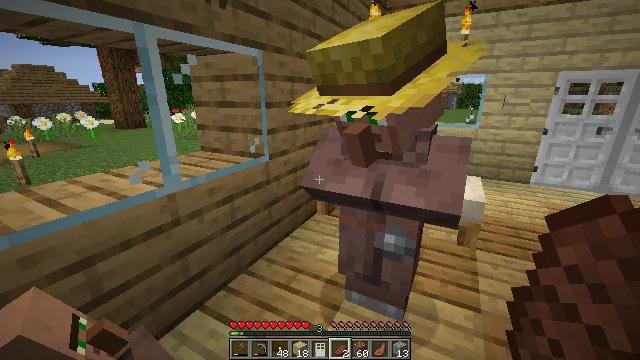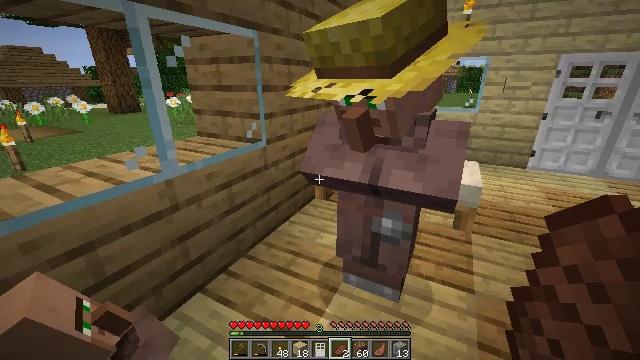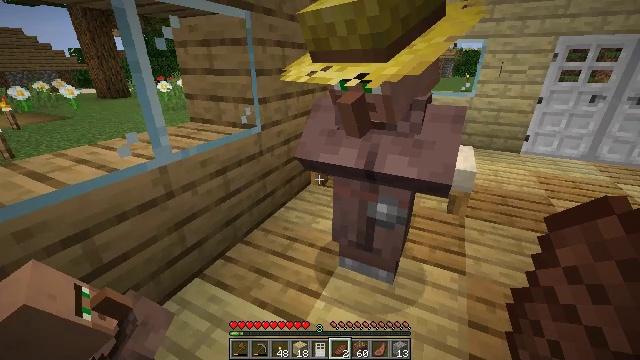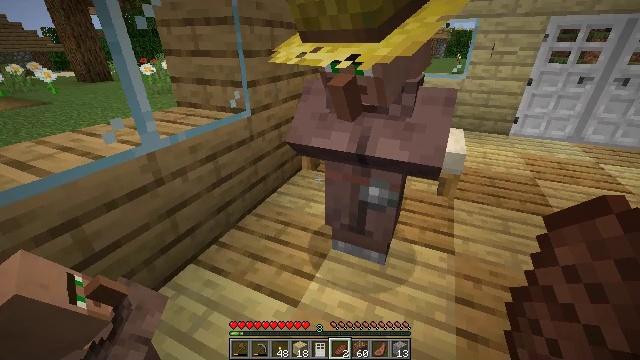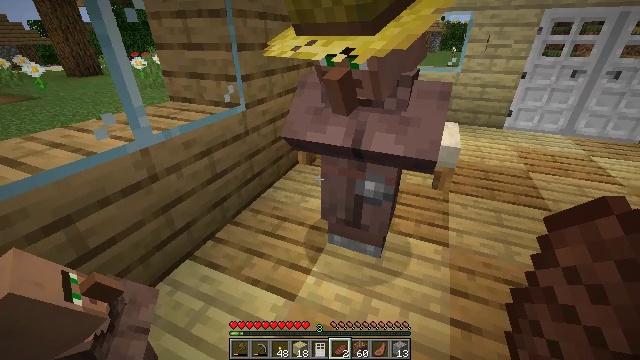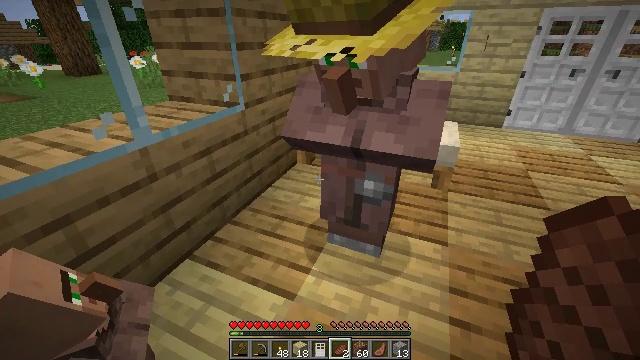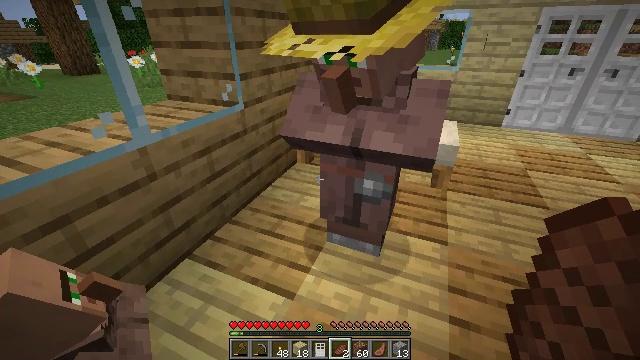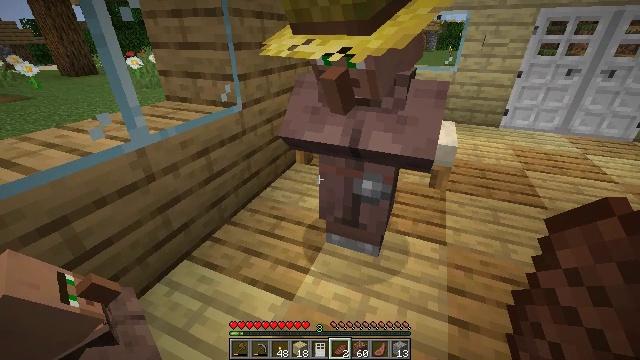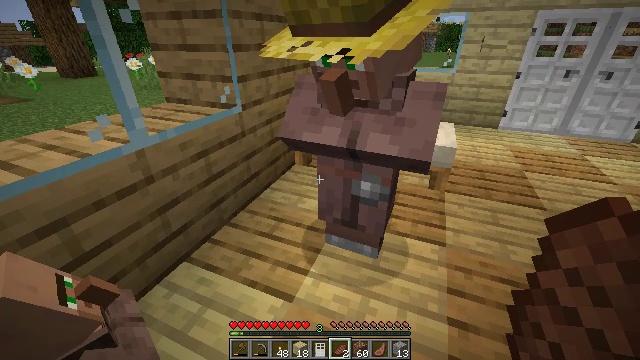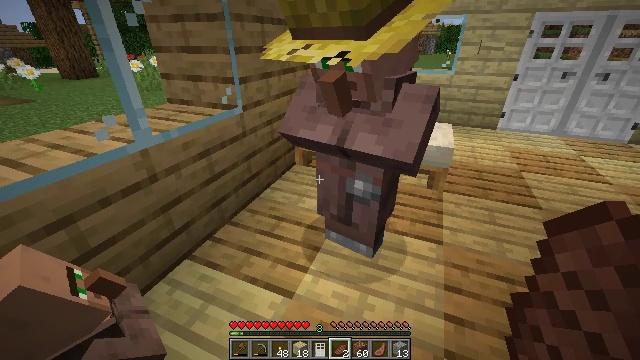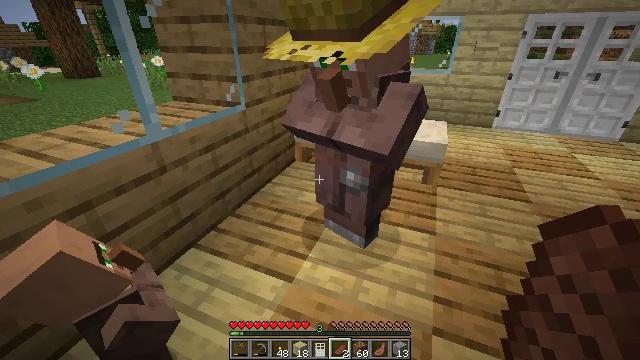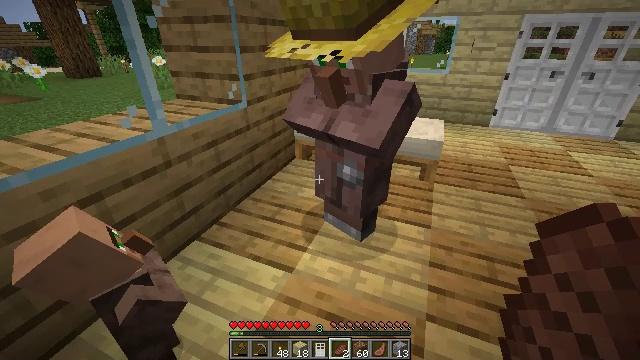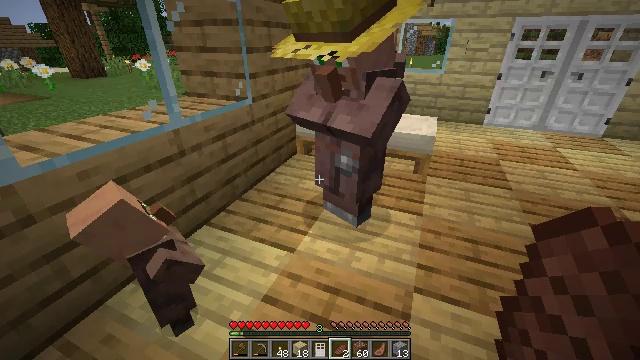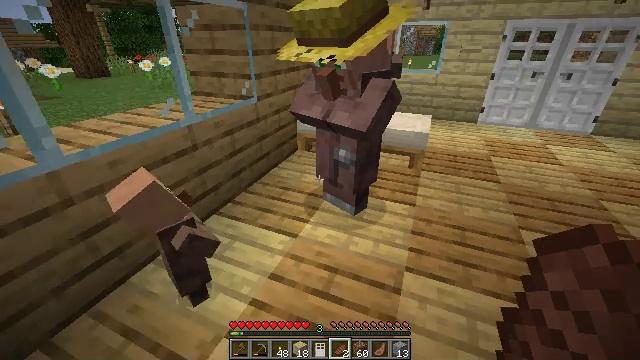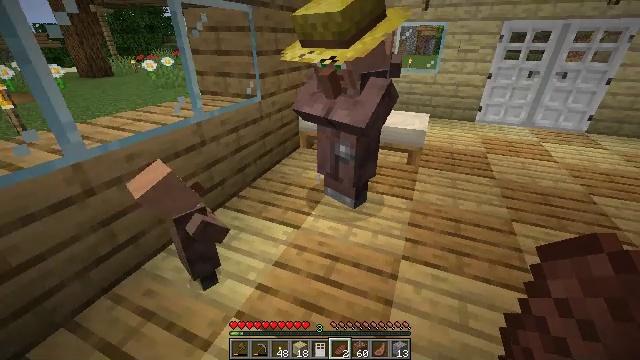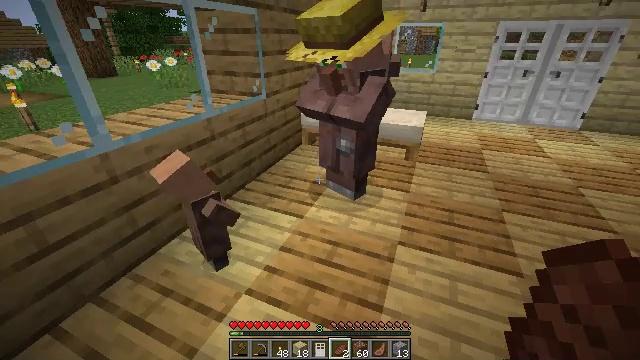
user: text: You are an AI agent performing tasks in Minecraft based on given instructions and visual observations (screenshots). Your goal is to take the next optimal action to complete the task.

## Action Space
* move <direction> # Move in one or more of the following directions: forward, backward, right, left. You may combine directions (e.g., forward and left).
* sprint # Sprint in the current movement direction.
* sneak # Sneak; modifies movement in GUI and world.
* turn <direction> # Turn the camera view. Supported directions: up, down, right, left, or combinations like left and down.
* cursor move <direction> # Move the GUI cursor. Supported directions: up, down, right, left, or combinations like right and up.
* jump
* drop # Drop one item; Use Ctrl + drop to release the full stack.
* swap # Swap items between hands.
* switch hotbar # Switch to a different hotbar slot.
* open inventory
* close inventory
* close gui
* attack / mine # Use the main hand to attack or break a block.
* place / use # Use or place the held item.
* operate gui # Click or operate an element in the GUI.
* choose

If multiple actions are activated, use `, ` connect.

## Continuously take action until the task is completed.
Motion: motion action
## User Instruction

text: Remove a cooked beef from the inventory.
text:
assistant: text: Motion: turn down
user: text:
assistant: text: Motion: turn right and down
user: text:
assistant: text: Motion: turn right and down
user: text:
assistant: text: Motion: turn right and down
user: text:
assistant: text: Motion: no_op
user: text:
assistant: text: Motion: no_op
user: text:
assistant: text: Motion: no_op
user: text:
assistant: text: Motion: no_op
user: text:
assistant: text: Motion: move back
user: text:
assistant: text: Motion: move back
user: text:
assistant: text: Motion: move back
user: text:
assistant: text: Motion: move back
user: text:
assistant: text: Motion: move back
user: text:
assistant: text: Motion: move back
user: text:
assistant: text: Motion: move back
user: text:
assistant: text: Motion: move back
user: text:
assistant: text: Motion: move back
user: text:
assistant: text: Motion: move back
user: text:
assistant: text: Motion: no_op
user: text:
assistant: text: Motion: no_op
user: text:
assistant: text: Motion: no_op
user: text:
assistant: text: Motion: no_op
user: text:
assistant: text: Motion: no_op
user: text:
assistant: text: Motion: no_op
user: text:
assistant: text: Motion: no_op
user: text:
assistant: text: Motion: no_op
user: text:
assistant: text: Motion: no_op
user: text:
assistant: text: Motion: no_op
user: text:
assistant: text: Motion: no_op
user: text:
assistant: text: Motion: no_op